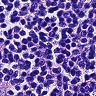
Metastatic tissue present: no